Question:
I want to retrieve the employee name who gain smaller salary than his manager.
For example:
Employee_Lastname: WARX
Employee_Firstname : CYNTHIA
MANAGER_NANE: SMITH
Warx Cythnia has the manager with Manager_ID=7369 who is Smith John because Smith has the Employee_ID=7369. Moreover Warx's salary is smaller than Smith(1575<8900)
'''
SELECT a.Employee_LastName, a.Employee_Firstname
FROM EMPLOYEE a
LEFT JOIN EMPLOYEE b
ON a.Manager_ID = b.Employee_ID AND a.Employee_Salary > b.Employee_Salary
'''
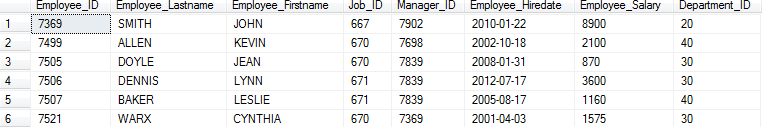
Answer: this has slight modification from your previous question,
'''
SELECT a.Employee_LastName,
a.Employee_FirstName,
b.Employee_LastName AS MANAGER_LASTNAME
FROM EmpTable a
LEFT JOIN EmpTable b
ON a.Manager_ID = b.Employee_ID
WHERE a.employee_salary < b.employee_salary
'''